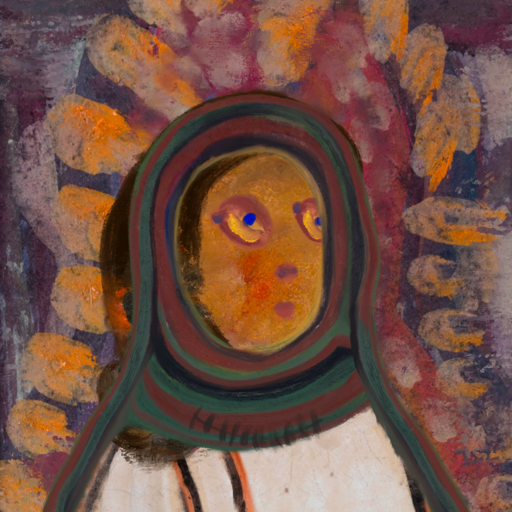
Background: Doll, Head And Neck Side: Pipe, Face Side: Mother_And_Son_Son, Bust: Roy_Bahadur, Hair Side: Gypsy_Queen, Head Accessory: After_Raid_Scarf, Second Necklace: Blank, Necklace: In_The_Sun, Baby: Blank